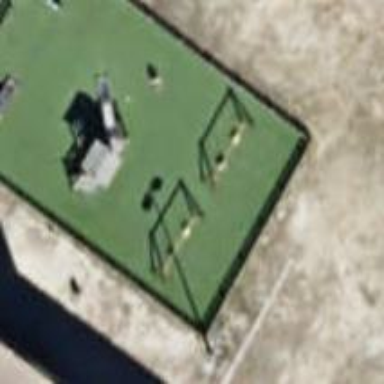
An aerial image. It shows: Playground area for leisure land.